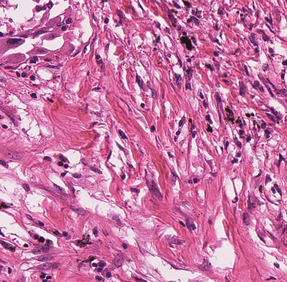
Tumor epithelial tissue: no
Tumor-associated stroma tissue: yes
Normal tissue: no